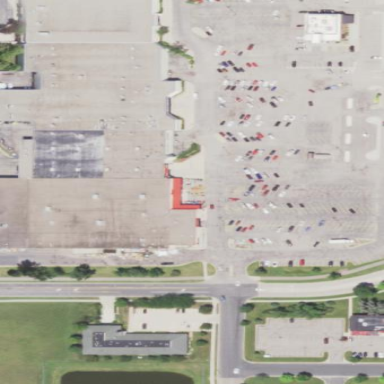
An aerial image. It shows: Retail building which is mall.